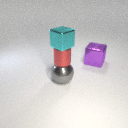
large gray metal sphere below small red metal cylinder